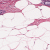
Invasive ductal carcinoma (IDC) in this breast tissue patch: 0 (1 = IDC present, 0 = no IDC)